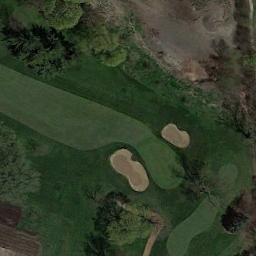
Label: golf_course